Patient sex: M
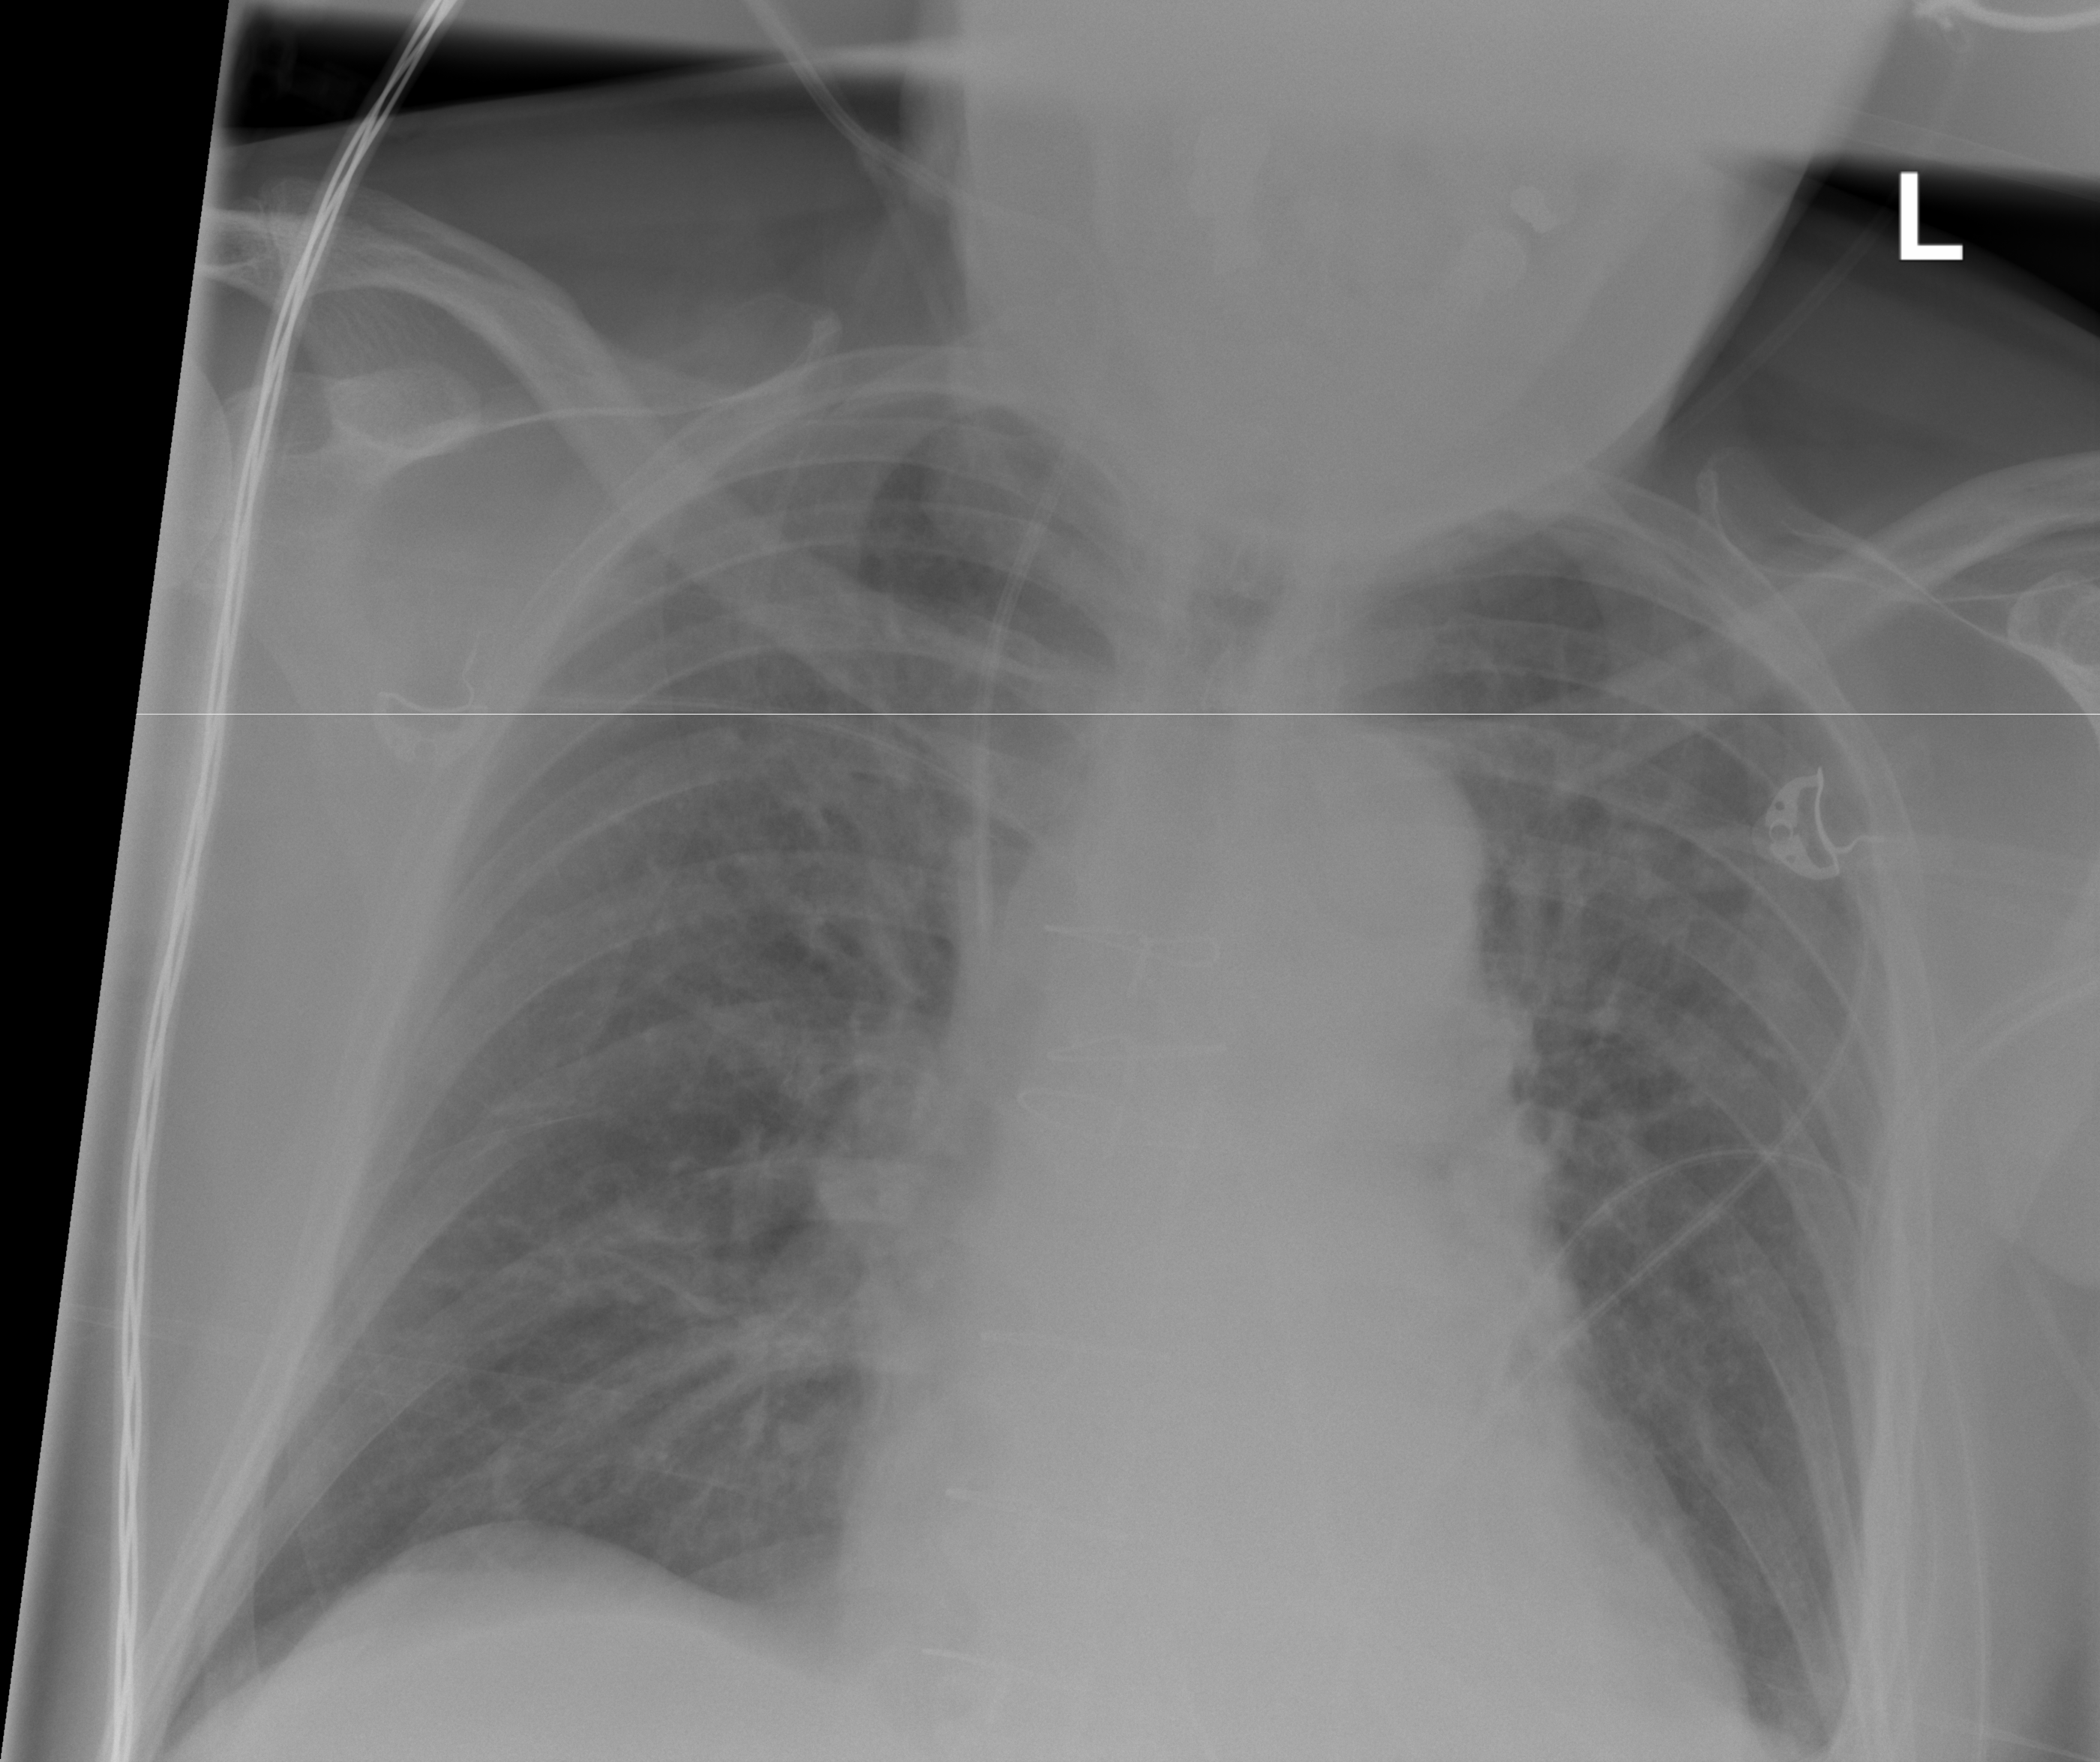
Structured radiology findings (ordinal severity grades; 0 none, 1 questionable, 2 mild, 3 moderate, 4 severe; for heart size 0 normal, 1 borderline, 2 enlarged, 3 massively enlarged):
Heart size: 1
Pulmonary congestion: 2
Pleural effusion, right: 0
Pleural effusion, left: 0
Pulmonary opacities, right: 0
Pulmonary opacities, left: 0
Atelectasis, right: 0
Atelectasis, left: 0